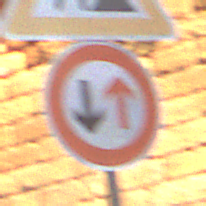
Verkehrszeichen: VorrangDesGegenverkehrs
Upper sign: Arbeitsstelle
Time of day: MorningAfternoon
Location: Outdoor (Urban)
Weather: Clear
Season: NotSpecified
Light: Natural